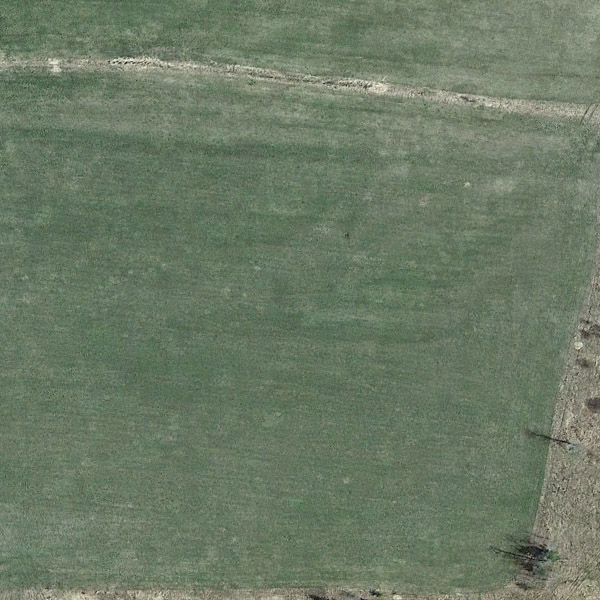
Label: Meadow